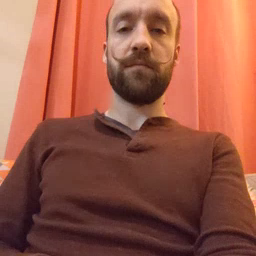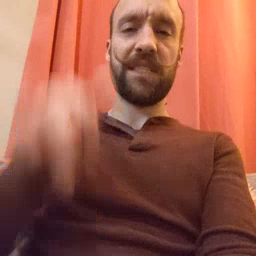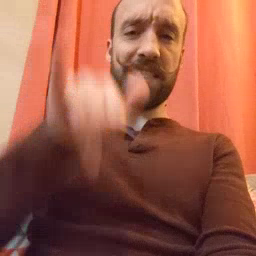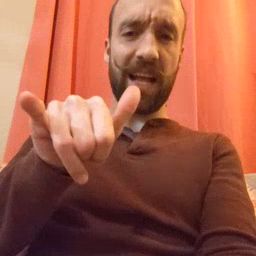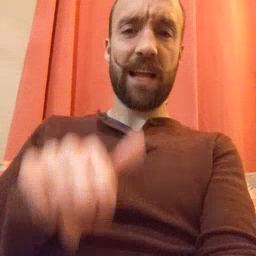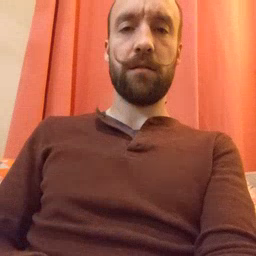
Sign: stay